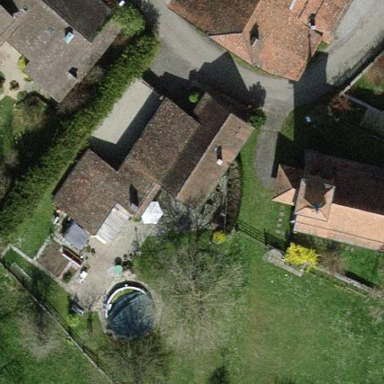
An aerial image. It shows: Detached building.